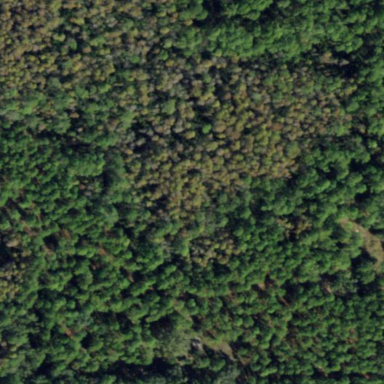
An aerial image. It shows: Needle-leaved woodland.